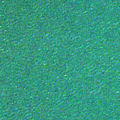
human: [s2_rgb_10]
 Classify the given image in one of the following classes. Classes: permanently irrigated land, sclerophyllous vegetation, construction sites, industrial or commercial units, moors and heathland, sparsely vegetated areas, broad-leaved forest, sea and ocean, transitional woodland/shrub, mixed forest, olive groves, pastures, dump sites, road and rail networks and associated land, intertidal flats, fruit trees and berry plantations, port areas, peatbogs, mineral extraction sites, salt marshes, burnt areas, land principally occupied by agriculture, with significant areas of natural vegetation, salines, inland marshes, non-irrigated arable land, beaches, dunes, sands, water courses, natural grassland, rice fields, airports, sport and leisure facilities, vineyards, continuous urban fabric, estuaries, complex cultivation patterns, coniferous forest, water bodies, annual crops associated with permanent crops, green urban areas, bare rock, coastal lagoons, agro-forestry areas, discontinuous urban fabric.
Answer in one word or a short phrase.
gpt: sea and ocean